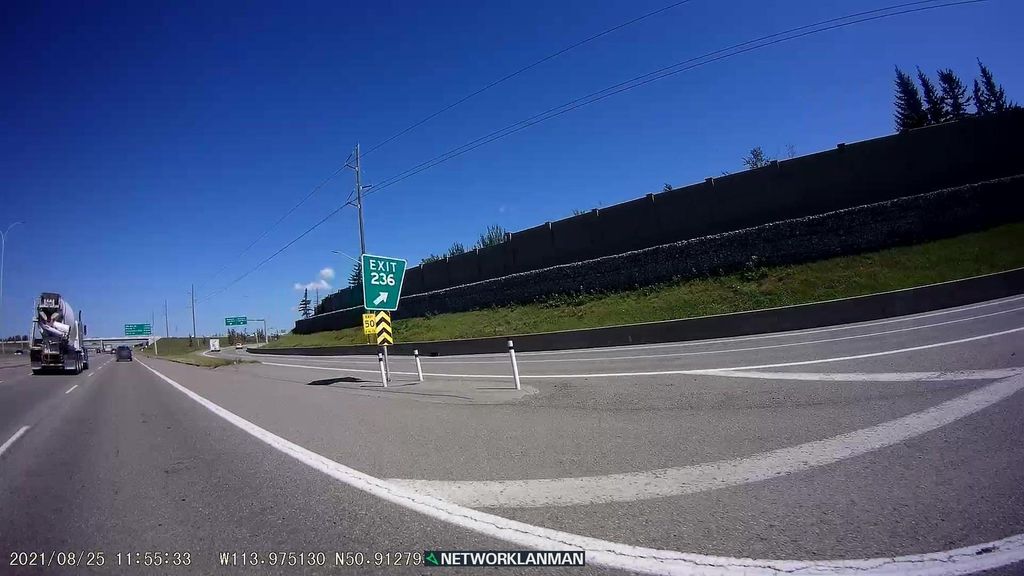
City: calgary